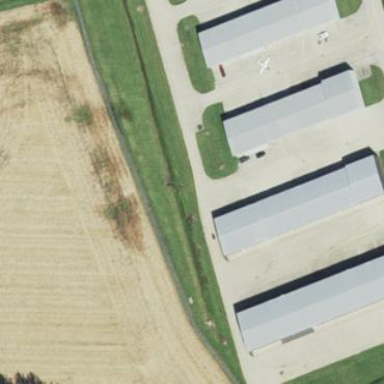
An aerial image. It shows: Hangar located at airport.